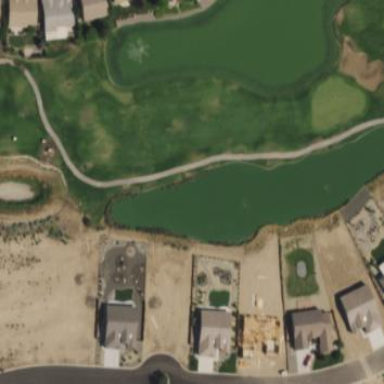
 serving as water hazard for golf course."